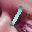
Label: 1